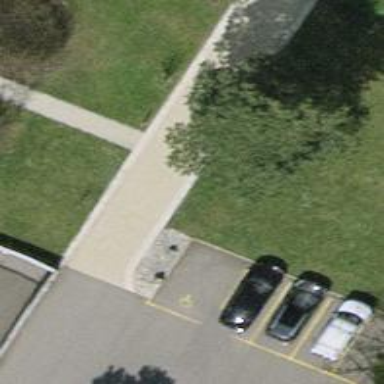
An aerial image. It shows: Footway made of paving stones.